Question: For some reason I experience high load on my Cassandra nodes. Here are some information to get the picture.
- When I create a brand new Cluster the load is constantly low for a couple of days and increases by time, after a week or something it just goes of into the air, causing what I found is a instability in the whole Cluster- I'm taking snapshots of one of my keyspaces containing around 300-400 MBs of data every 4 hour and deleting the ones older than 7 days, all configured in OpsCenter- The cluster is running on the striped disks in Microsoft Azure- The nodes are running on 2 cores with 3.5 GBs of RAM, I'm well aware that this is lower than the recommended hardware but this should not be the cause for the high load, I tried running on 4 cores with 7 GBs of RAM and saw no difference
I'm sure there's probably a whole box of things that could cause high load but I guess something is more likely than something else.

# Edit
It appears that this high load is caused by the Repair Service in OpsCenter. There must be some settings to tweak how the repairing are runned by the service.
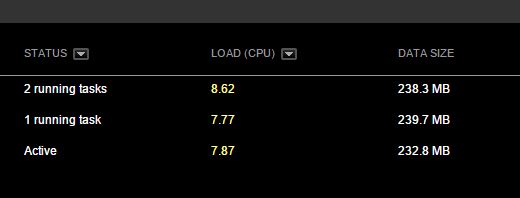
Answer: You can configure the repair service by adding a [repair_service] section to your opscenterd.conf.
The main levers for tuning are:
'''
max_parallel_repairs = 0
'''
You can increase this until your repairs are completing fast enough that they are done within the time period you require (< gc_grace_seconds)
'''
min_repair_time = 5
'''
If you don't have that much data, the repair service may be completing too quickly and restarting -- causing unnecessary overhead. You can increase this value to ensure that you aren't running repair too frequently
'''
snapshot_override
'''
Again if you don't have too much data and the repair service completes too quickly, you will be generating too many snapshots (by default, repair service takes a snapshot before every repair). If your snapshot directory is getting full extremely quickly, you may want to turn this off until you tune the service to only run once (use raise min_repair_time drop parallel_repairs).
The point of the repair service is to spread out the expensive/resource consuming process of repair into smaller jobs, this means that you may increase your overall cpu utilization by 5% or 10% at all times rather than having it spike and affect your workload during regular repair runs.
Details on <URL>